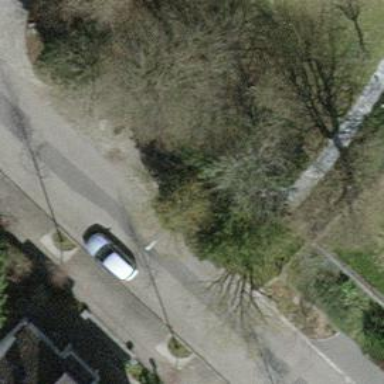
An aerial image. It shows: Single tag "natural: tree."